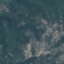
Label: HerbaceousVegetation